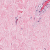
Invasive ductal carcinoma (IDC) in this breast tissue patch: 0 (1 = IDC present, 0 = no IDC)